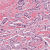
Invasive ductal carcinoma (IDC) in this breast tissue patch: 1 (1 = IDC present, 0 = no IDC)